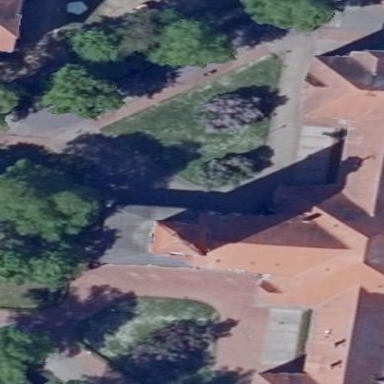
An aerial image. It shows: Hospital building.